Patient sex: F
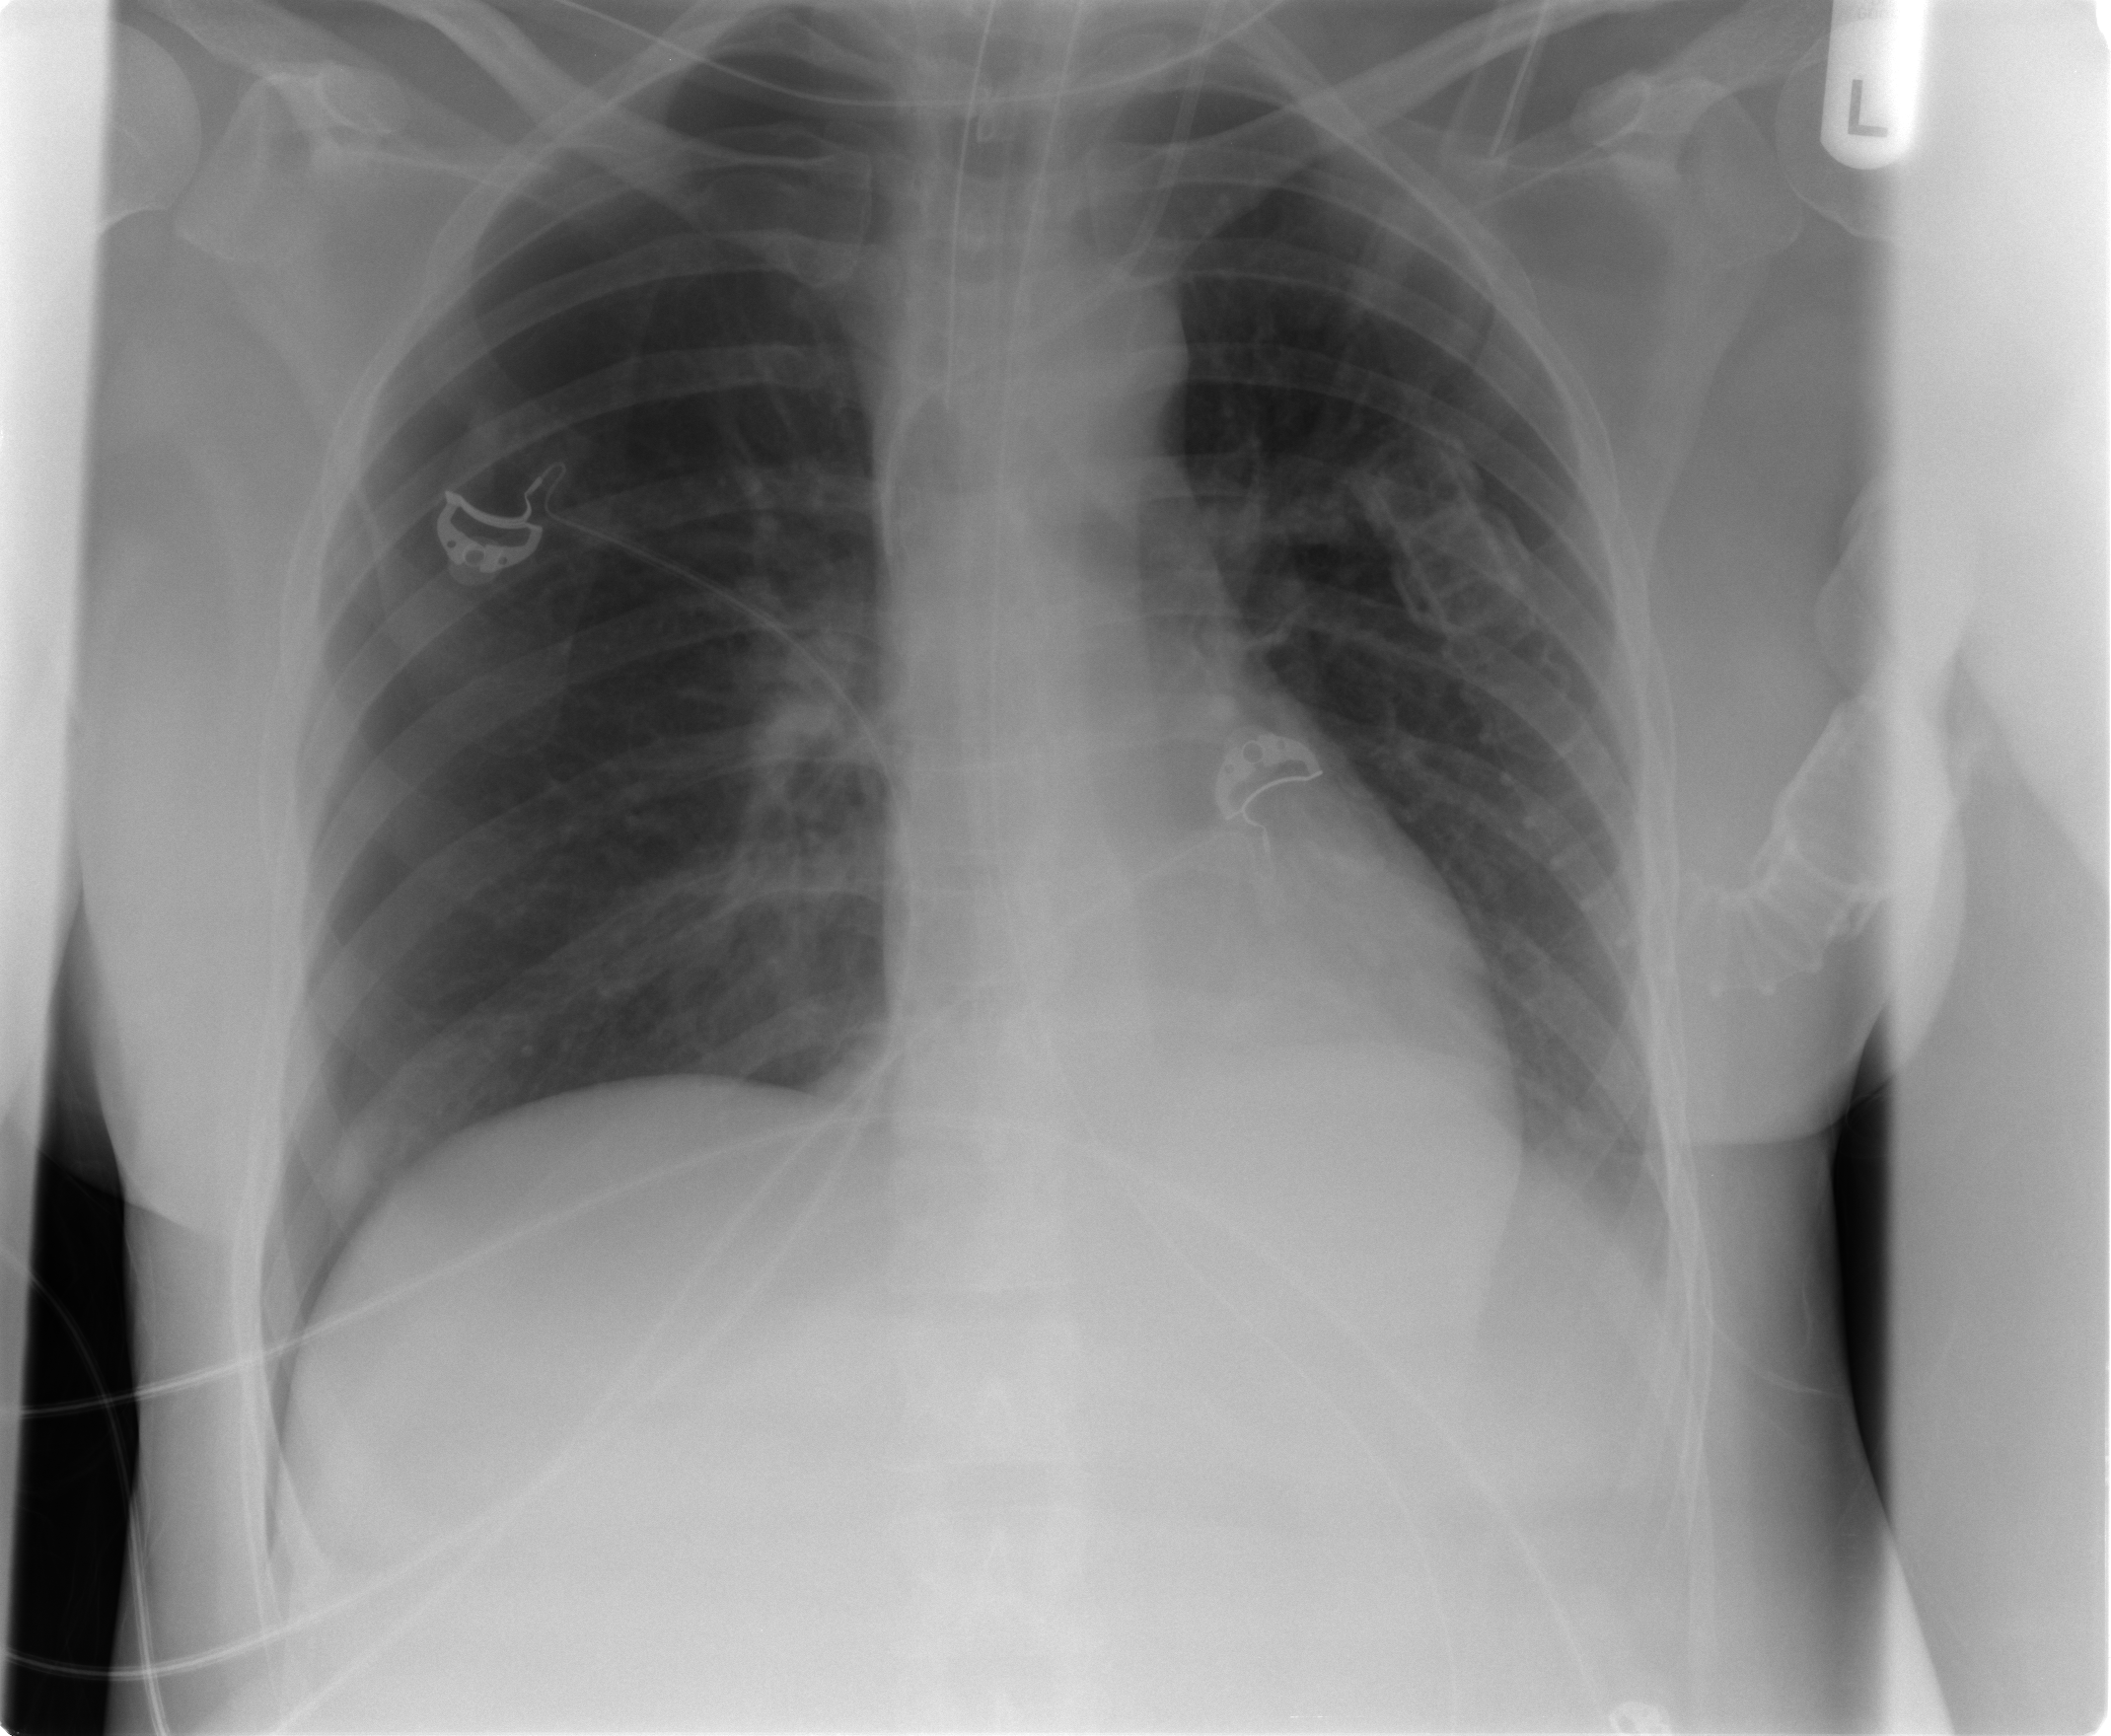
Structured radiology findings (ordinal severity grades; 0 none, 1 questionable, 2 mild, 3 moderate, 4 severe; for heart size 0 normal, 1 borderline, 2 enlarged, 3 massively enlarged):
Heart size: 0
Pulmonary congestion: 0
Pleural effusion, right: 0
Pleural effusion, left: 1
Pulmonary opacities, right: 0
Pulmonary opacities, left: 0
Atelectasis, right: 0
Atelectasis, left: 0